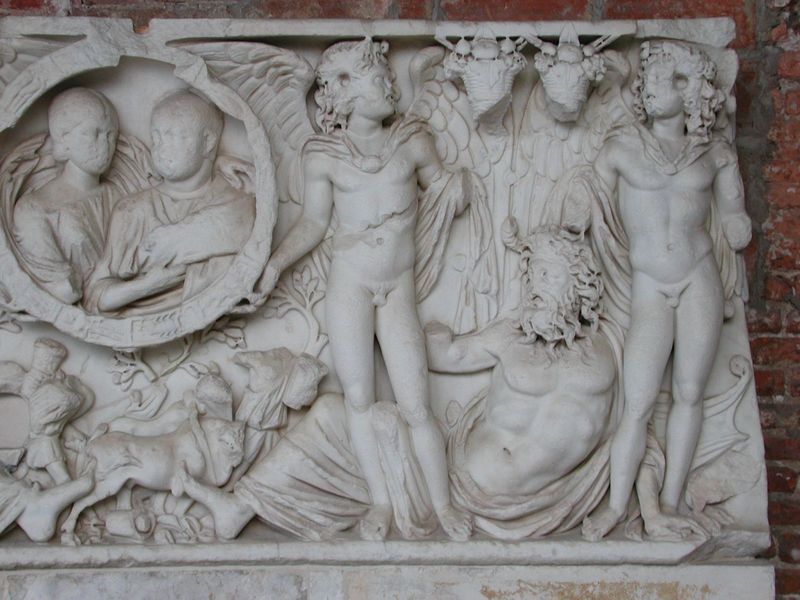
Titel: Phädra - Hippolytus - Sarkophag
Standort: Pisa, Camposanto (EU - I - Toskana)
Schlagwörter: flügel, gott, mann, nackt, umhang, menschen, ausschnitt, frau, marmor, männer, obst, tuch, barock, stehen, stein, porträt, eltern, paar, rund, engel, früchte, skulptur, relief, liegen, italien, körbe, wein, liegend, nacktheit, rinder, antike, knabe, medaillon, nackig, mythologie, fries, ehepaar, antik, bacchus, fresken, zier, erinnerung, römisch, grabmal, biblische szene, marmorrelief, römishc, deatil, #grabmal, römischer sarkophag